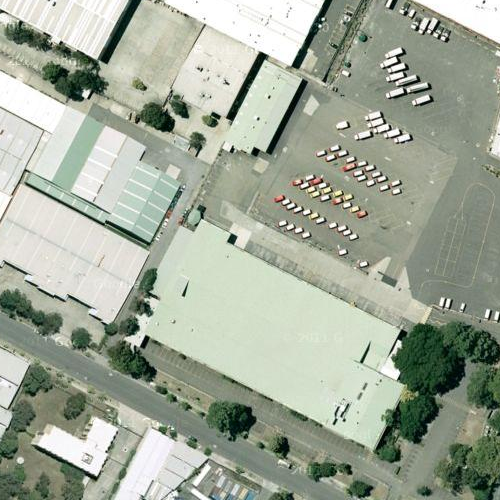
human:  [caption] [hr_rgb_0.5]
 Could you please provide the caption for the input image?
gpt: There are many buildings with white buildings in the industrial area .

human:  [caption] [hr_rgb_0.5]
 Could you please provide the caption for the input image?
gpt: An industrial area with many houses beside .

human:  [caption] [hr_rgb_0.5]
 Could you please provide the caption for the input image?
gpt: Many roads with plants on the roadsides go through the industrial area .

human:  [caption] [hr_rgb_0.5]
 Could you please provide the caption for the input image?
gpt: Many roads goes through the industrial area .

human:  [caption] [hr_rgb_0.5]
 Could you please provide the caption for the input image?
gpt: This is an industrail area with many buildings with white roofs .